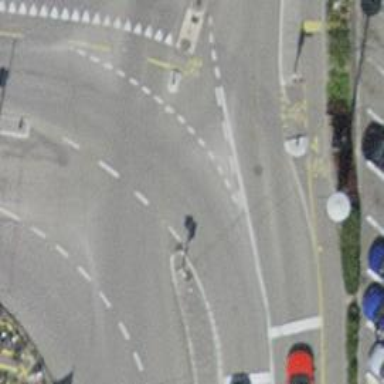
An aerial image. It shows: Road with traffic signals.